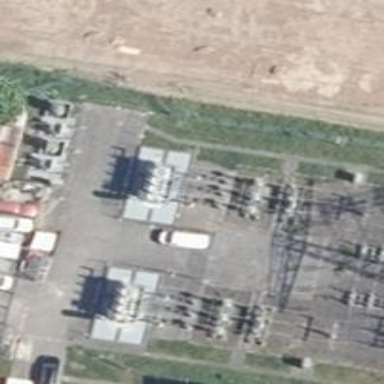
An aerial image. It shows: Power line with three cables.